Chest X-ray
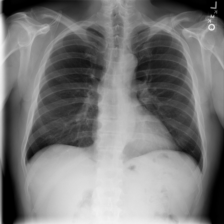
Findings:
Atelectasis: negative
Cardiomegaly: negative
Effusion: negative
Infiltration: negative
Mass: negative
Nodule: negative
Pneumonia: negative
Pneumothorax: negative
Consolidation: negative
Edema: negative
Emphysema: negative
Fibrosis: negative
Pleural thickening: negative
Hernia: negative